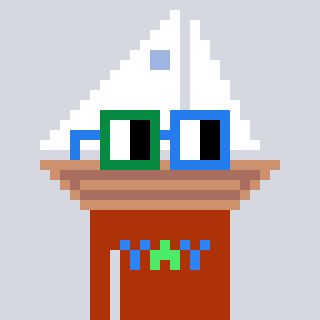
a pixel art character with square green and blue glasses, a sailboat-shaped head and a hotbrown-colored body on a cool background